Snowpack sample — Loveland Pass, Silver Plume, Colorado, USA (12/14/25, 10:50 AM MST)
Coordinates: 39.664, -105.882
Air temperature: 36 °F
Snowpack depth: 67 cm
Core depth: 10 cm
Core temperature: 50 °F
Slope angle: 6°, slope face: 326°
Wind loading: low
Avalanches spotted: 0
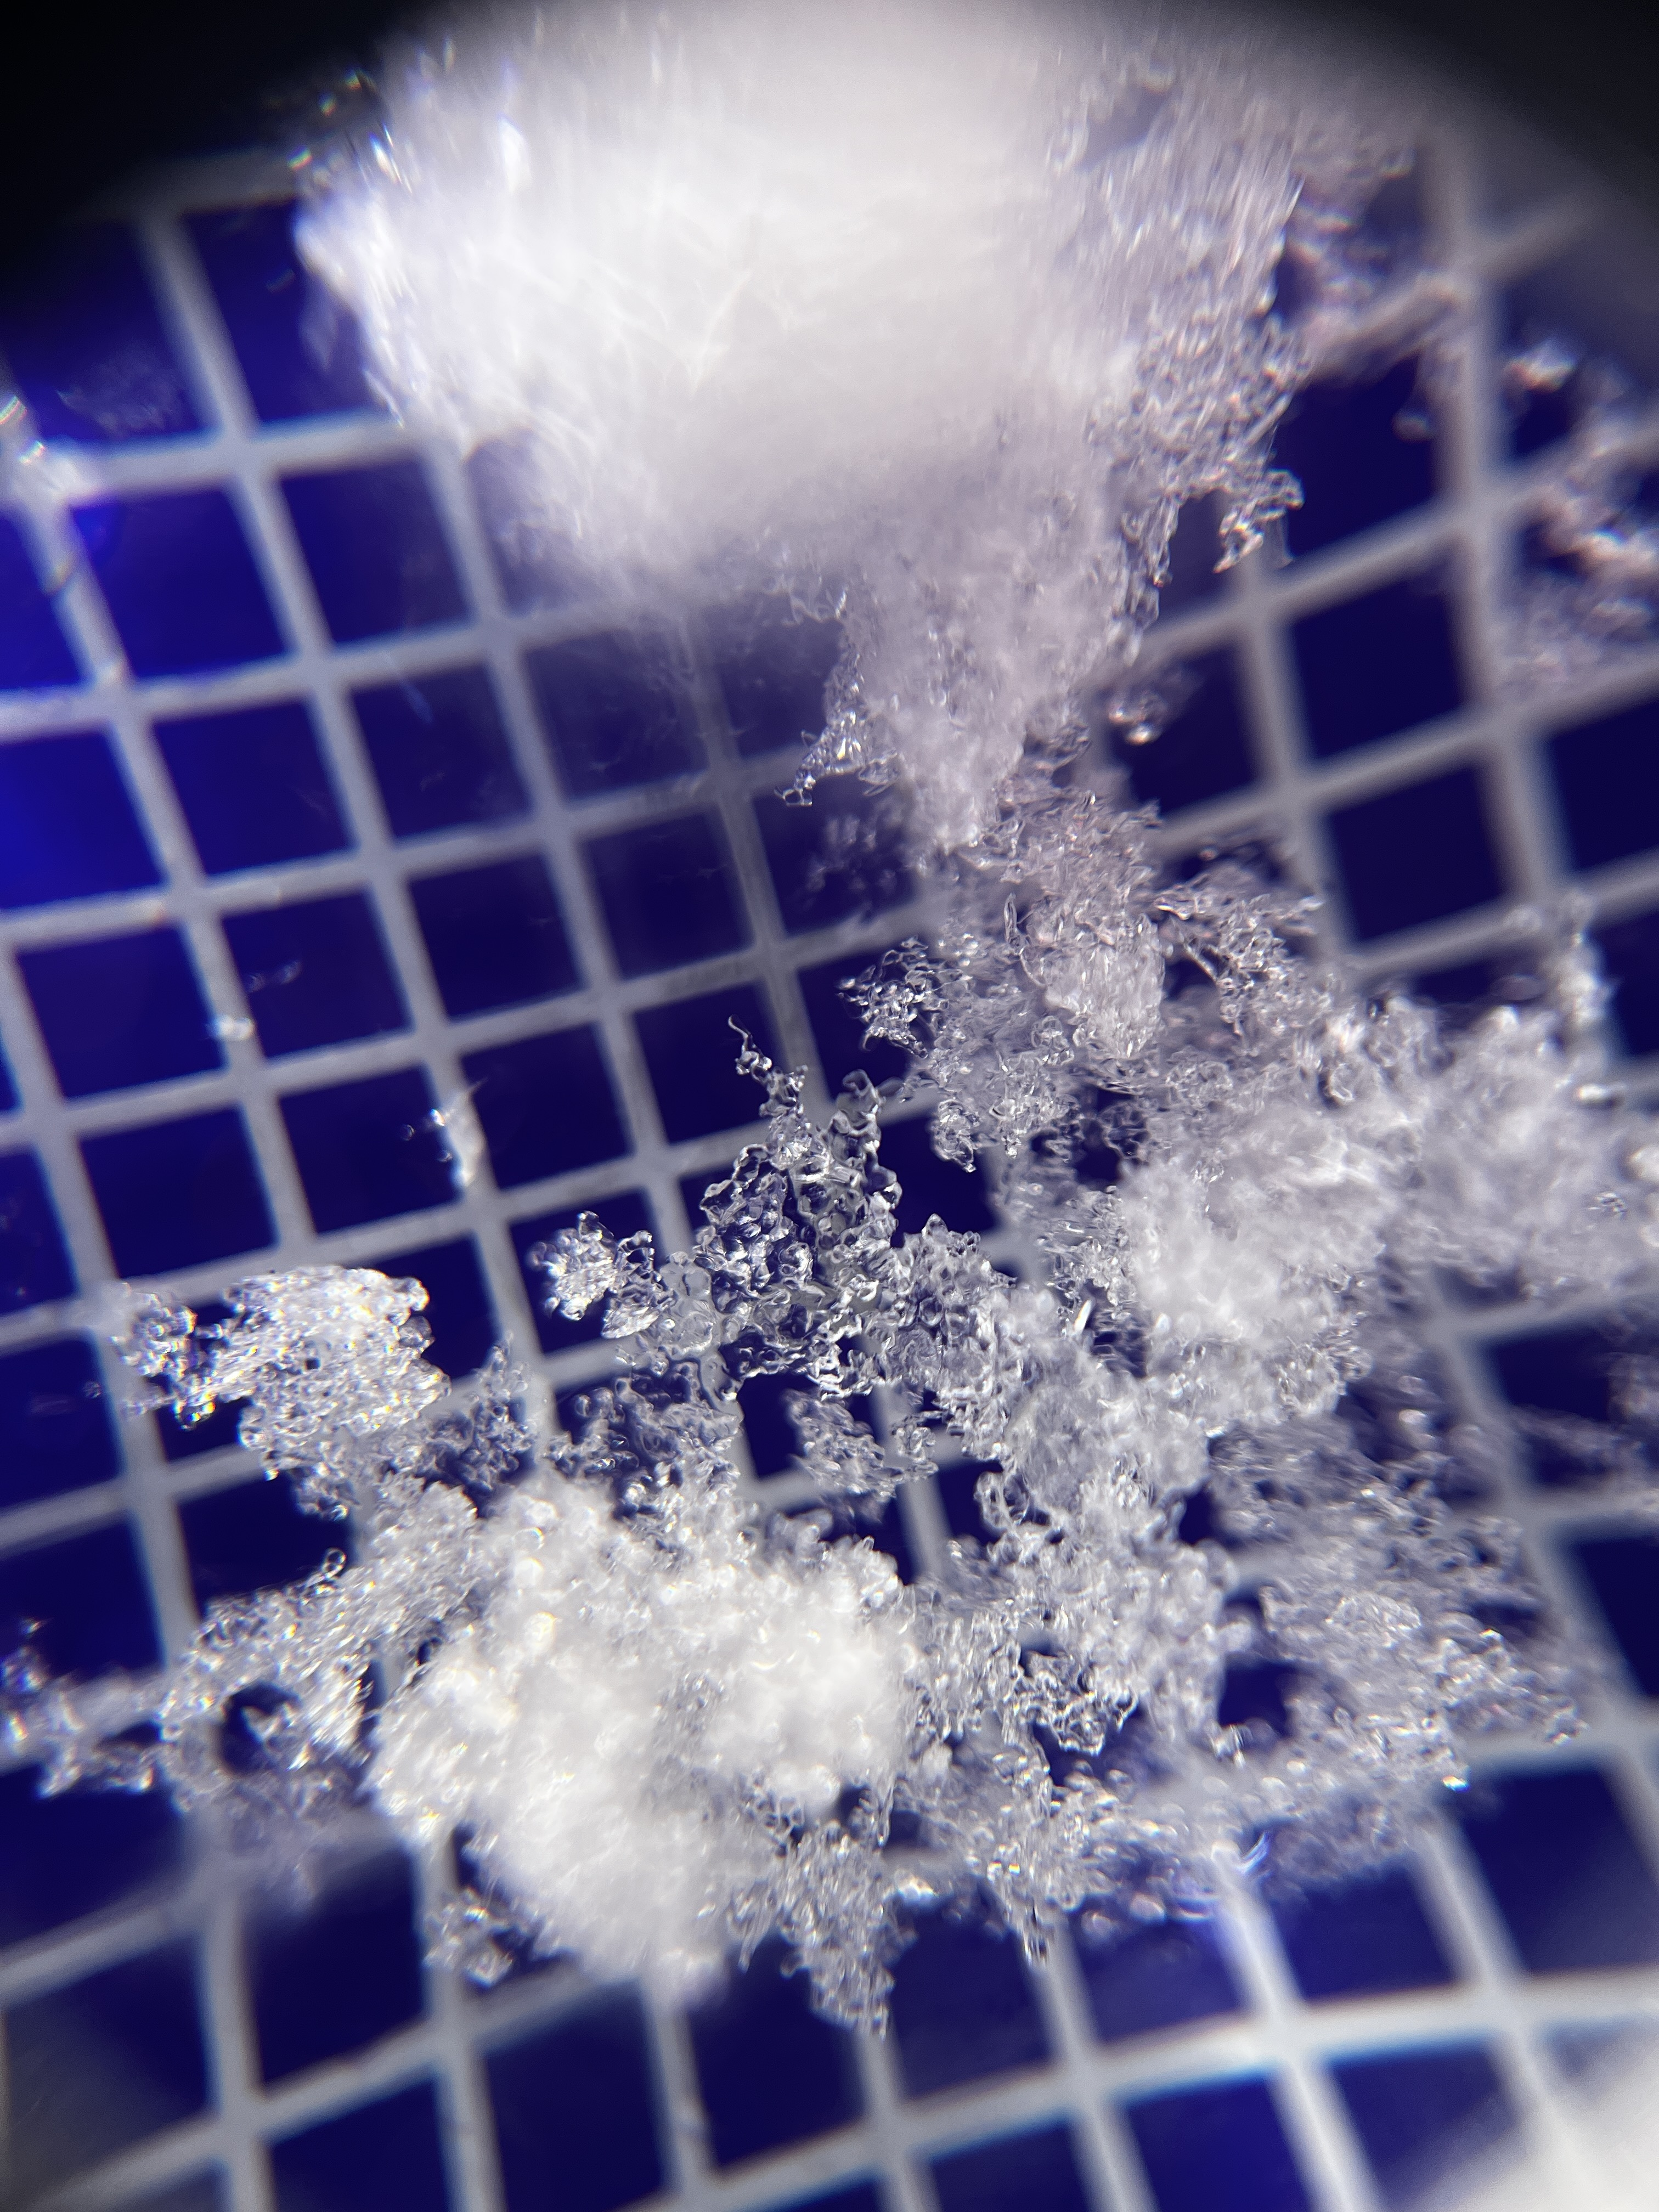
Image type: magnified_profile
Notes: No avalanches spotted, very late start to the season with minimal snowpack